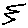
Label: zigzag